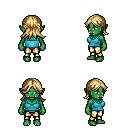
a pixel art fantasy rpg character, female body template, orc, green skin, teal pirate shirt, gold greaves, blonde loose hair, four views (front, back, left, right), 2x2 character sprite sheet, small pixel art, hard edges, no anti-aliasing